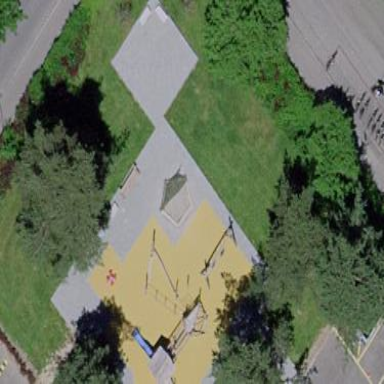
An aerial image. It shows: Playground area for leisure activities on the land.